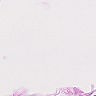
Metastatic tissue present: no